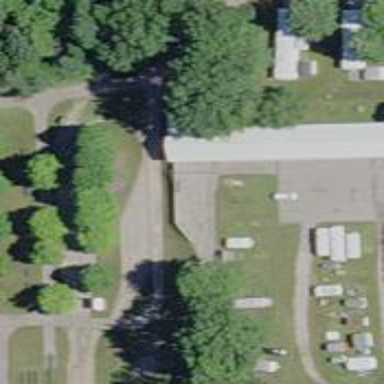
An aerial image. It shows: Miniature railway located in service yard.